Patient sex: M
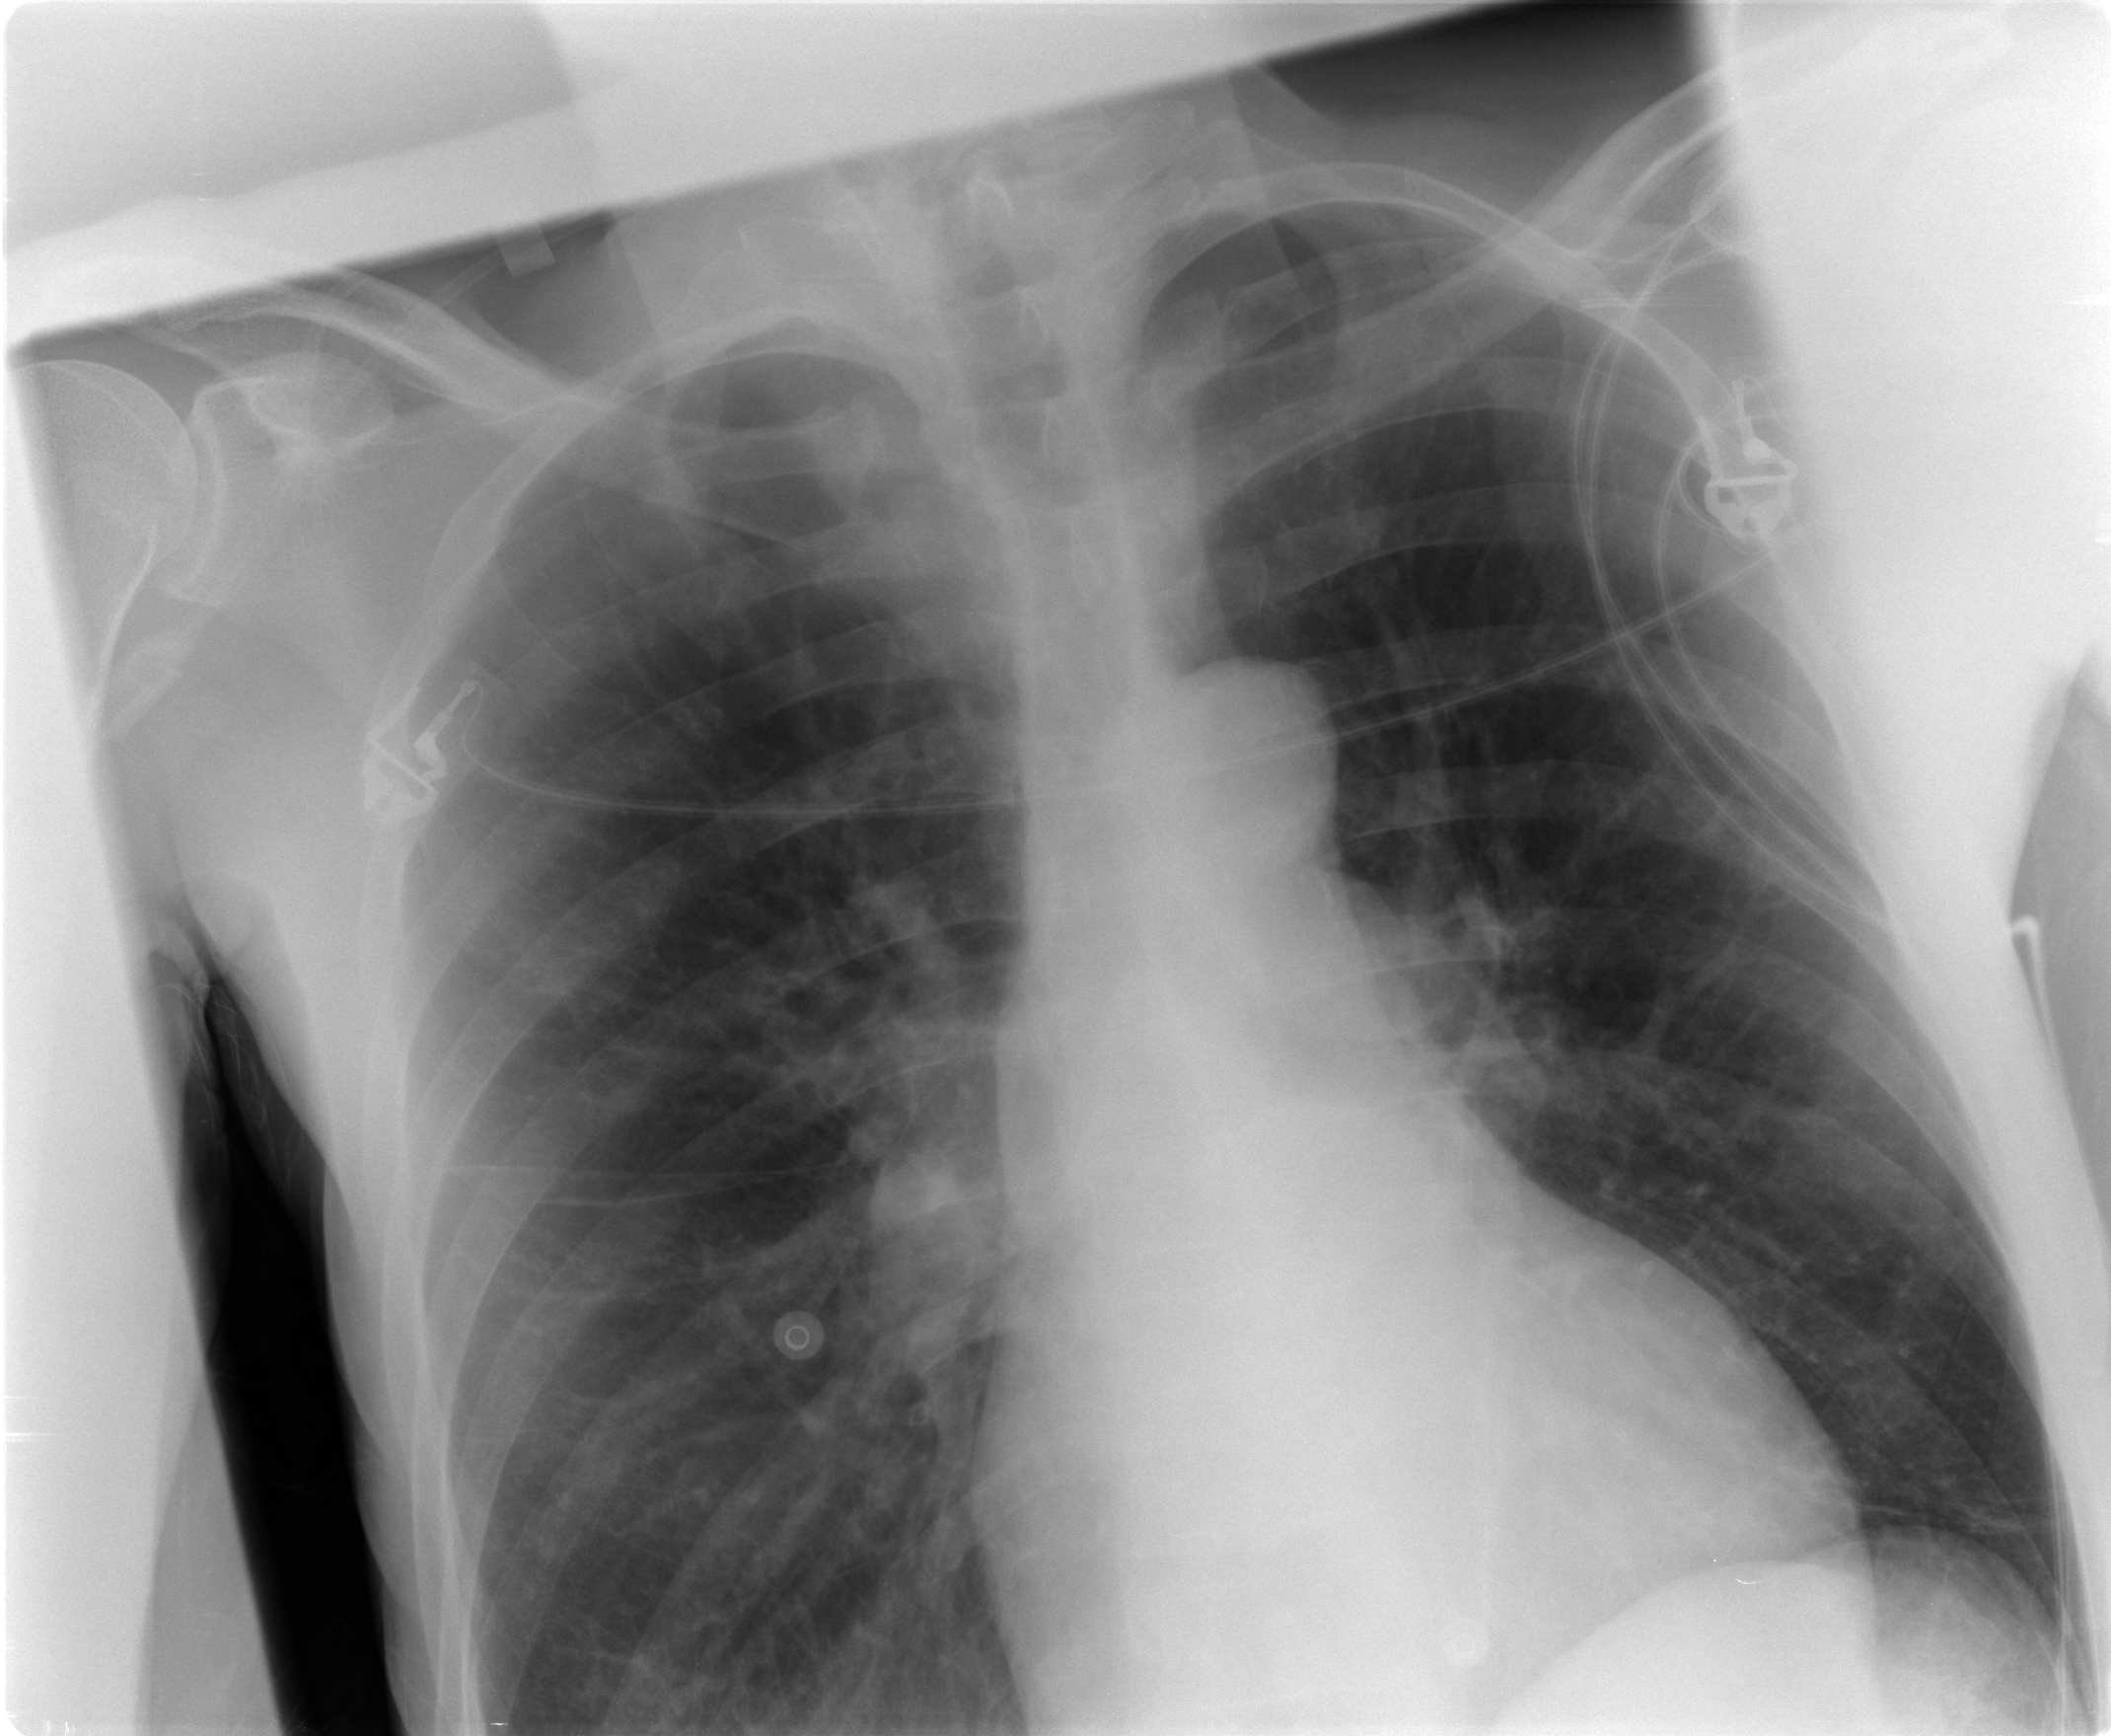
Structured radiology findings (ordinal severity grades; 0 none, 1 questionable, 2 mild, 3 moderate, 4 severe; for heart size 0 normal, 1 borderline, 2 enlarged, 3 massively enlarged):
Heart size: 1
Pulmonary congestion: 2
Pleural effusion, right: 0
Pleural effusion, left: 0
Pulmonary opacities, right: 0
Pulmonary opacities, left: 0
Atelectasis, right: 0
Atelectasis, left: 0